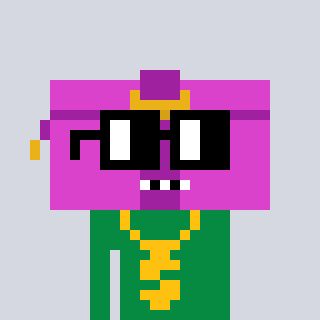
a pixel art character with square black glasses, a clutch-shaped head and a green-colored body on a cool background